Field crop: maize
Growth stage: 2
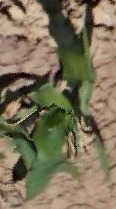
Species: maize